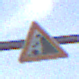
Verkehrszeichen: SteinschlagRechts
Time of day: SunriseSunset
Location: Outdoor (Nature)
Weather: PartlyCloudy
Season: NotSpecified
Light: Natural